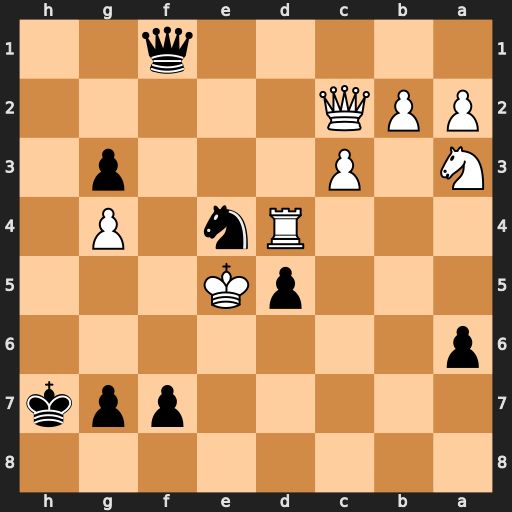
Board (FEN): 8/5ppk/p7/3pK3/3Rn1P1/N1P3p1/PPQ5/5q2
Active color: b
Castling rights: -
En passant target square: -
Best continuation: Qf6+ Kxd5 Qe6#